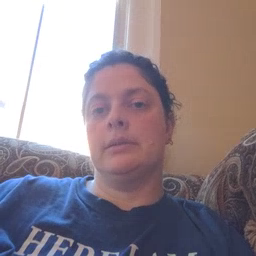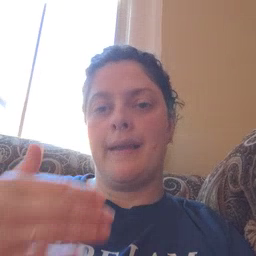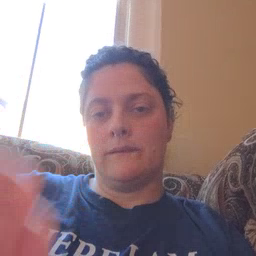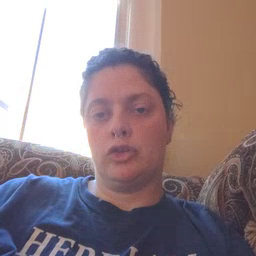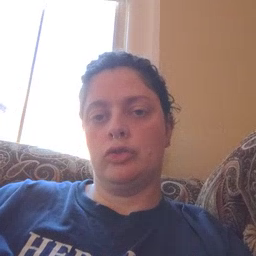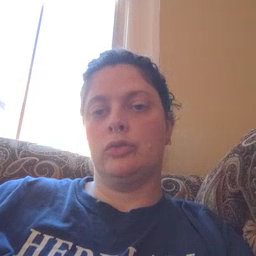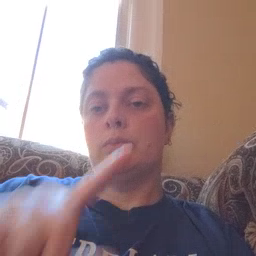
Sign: after